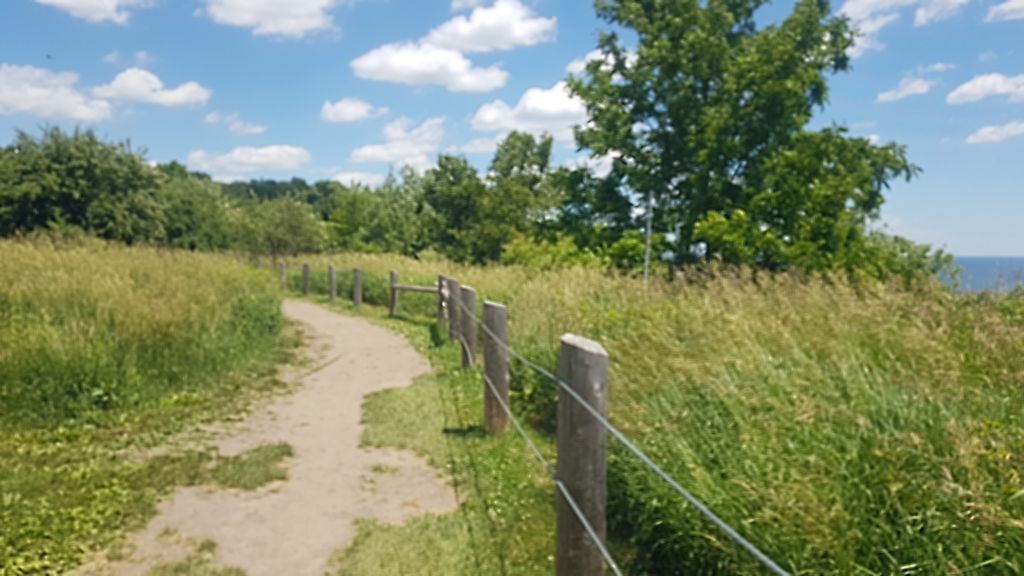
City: toronto